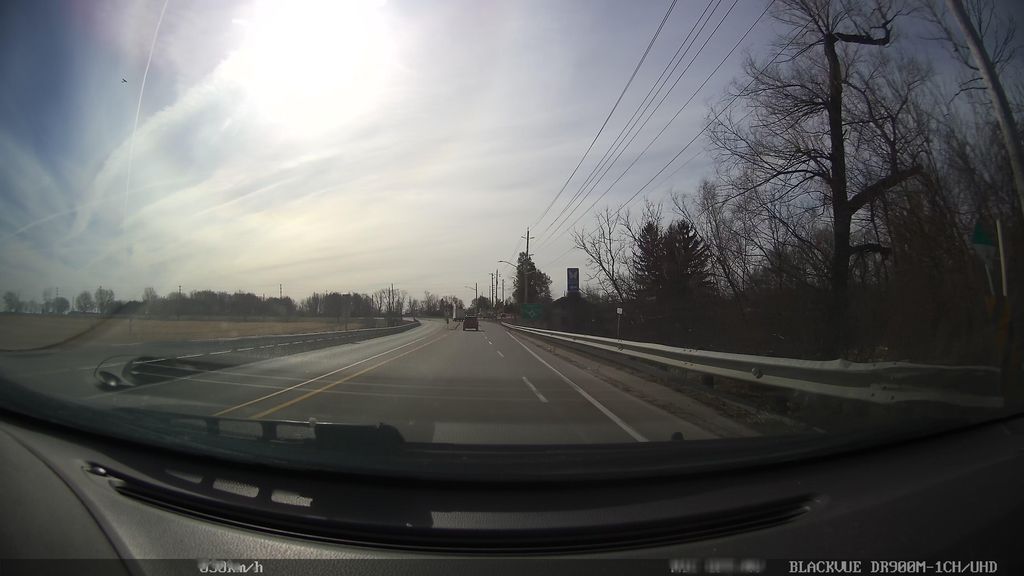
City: kitchener-waterloo